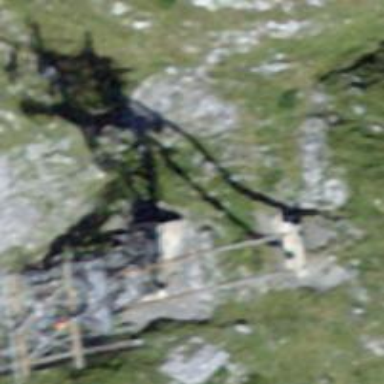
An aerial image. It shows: Pylon for aerialway.